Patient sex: M
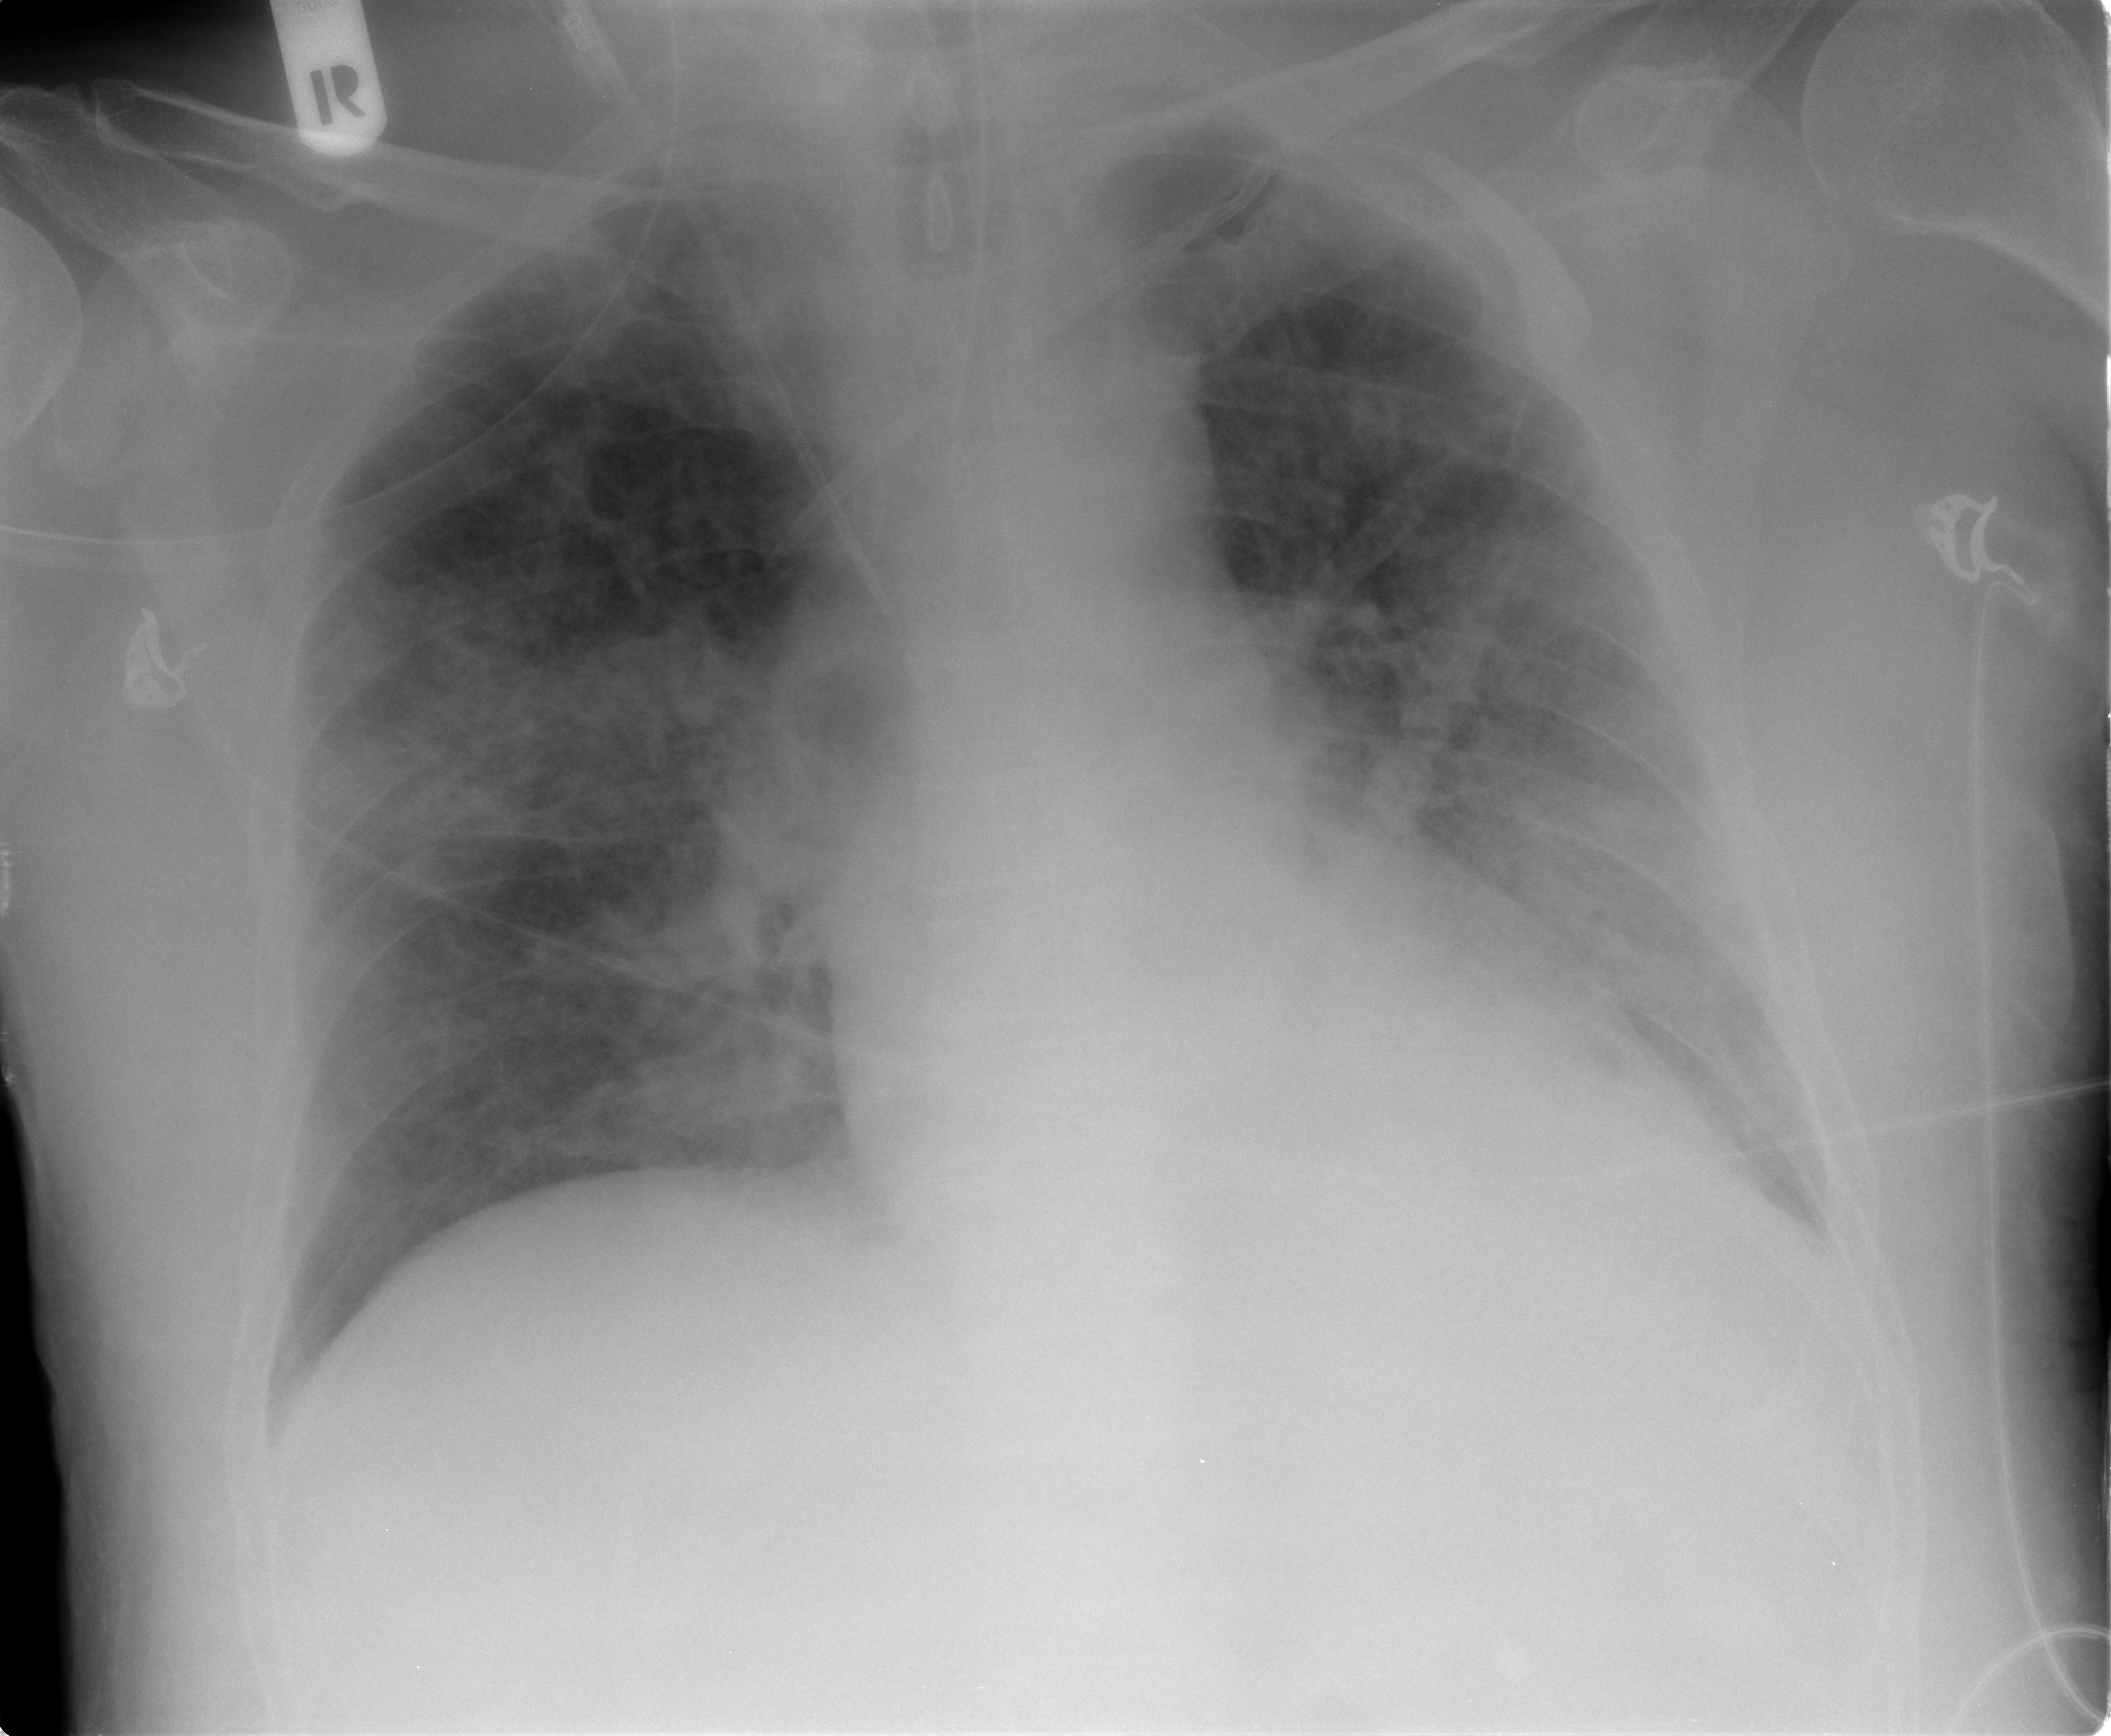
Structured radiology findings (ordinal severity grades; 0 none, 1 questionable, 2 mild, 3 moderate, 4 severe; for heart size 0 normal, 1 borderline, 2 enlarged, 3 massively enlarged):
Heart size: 2
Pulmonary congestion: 2
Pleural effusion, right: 0
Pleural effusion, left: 1
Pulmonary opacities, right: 3
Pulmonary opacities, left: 3
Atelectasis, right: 2
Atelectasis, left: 3